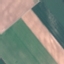
Land use / land cover: AnnualCrop